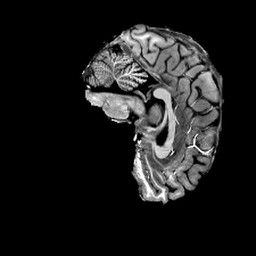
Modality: T1w
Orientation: sagittal
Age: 23
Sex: female
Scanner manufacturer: siemens
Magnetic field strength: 6.98 T
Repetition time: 6 s
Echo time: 0.00302 s